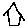
Label: house